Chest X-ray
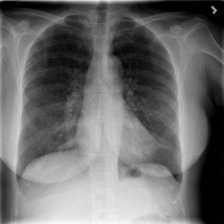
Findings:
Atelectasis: negative
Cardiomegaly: negative
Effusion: positive
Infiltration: negative
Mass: negative
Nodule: negative
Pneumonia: negative
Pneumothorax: negative
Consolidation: negative
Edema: negative
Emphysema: negative
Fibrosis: negative
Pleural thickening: negative
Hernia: negative